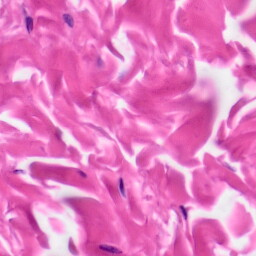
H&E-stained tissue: Skin